Field crop: tomato
Growth stage: 1
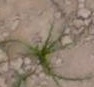
Species: cyperus